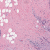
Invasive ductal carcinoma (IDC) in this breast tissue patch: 1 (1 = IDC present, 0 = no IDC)